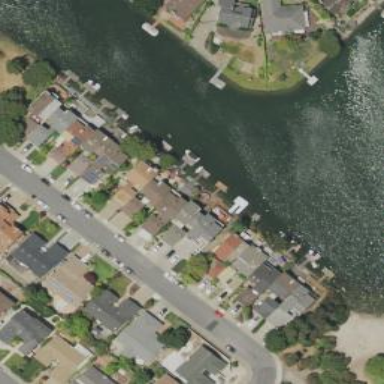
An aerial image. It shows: Dock by the waterway.